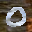
Label: 0